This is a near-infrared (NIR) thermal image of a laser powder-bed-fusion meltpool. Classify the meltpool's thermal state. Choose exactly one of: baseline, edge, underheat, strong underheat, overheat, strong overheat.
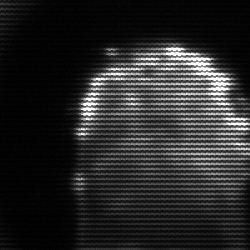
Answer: baseline